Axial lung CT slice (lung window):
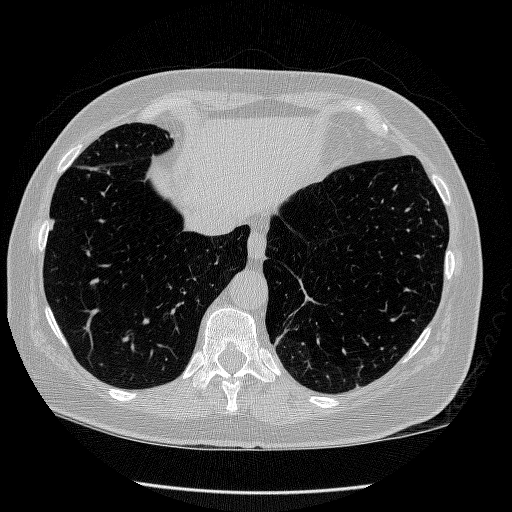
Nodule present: yes
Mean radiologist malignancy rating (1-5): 2